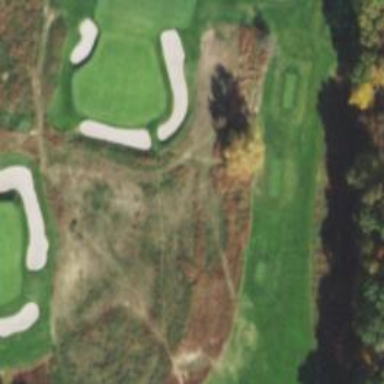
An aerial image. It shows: Path for both road and golf.